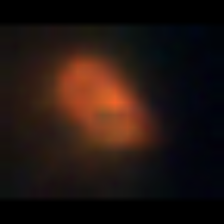
Taxon: Unknown_phyto
Group: Unknown